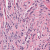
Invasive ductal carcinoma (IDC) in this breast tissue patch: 1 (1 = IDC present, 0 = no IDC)